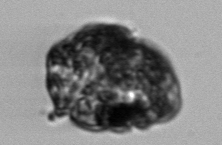
Label: Proterythropsis